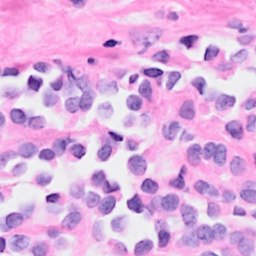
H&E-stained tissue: Breast